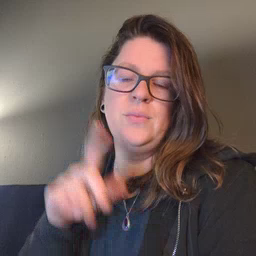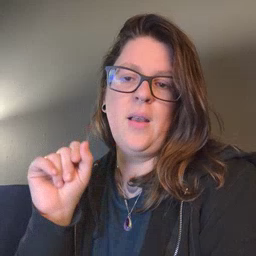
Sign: loud